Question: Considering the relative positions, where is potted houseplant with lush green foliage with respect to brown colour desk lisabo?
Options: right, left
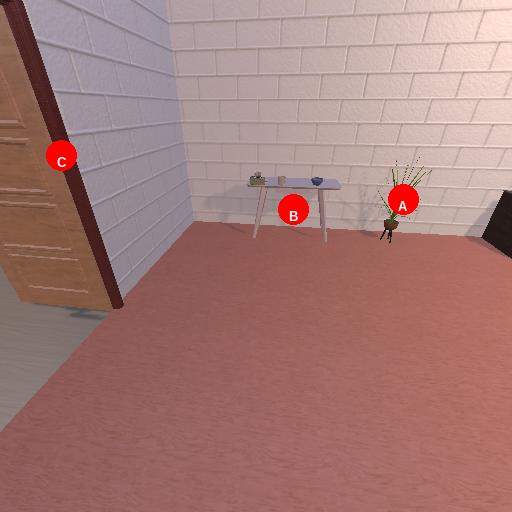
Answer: right